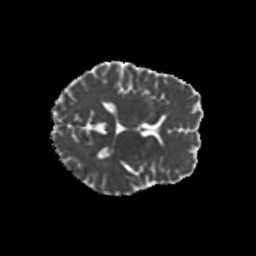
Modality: MD
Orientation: axial
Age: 59
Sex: male
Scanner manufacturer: siemens
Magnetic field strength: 3 T
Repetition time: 8.6 s
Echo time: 0.095 s